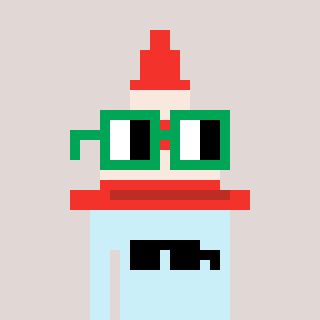
a pixel art character with square green glasses, a cone-shaped head and a cold-colored body on a warm background